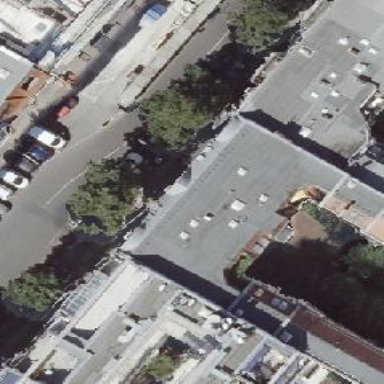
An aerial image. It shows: Clothing store.